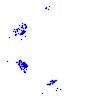
Particle: electron